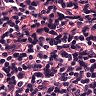
Metastatic tissue present: no